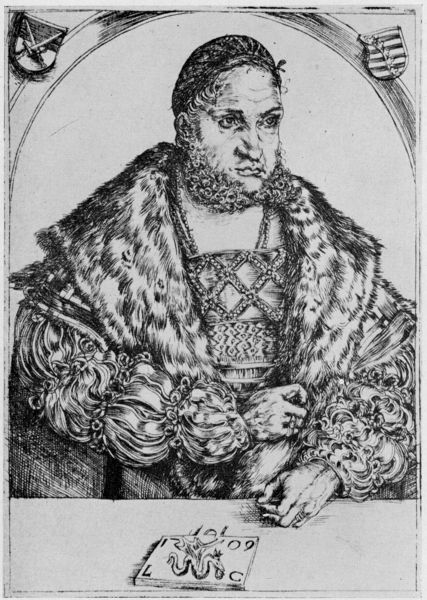
Titel: Bildnis von Friedrich dem Weisen von Sachsen
Künstler: Lucas d.Ä. Cranach
Institution: (Seriendruck)
Schlagwörter: hand, mann, weiß, brust, finger, grau, hut, mund, nase, schmuck, schwarz, stirn, tisch, zeichnung, blick, haube, schleife, bart, kappe, mütze, augen, falten, hermelin, kragen, mensch, pelz, rahmen, ärmel, bildnis, hände, portrait, porträt, signatur, gewand, mantel, reich, adel, kinn, lippen, locken, perlen, puffärmel, renaissance, rund, fell, kopfbedeckung, schrift, bogen, spieler, kette, grafik, graphik, rundbogen, tafel, dick, karten, datum, streifen, rüschen, jahreszahl, ring, schild, buch, fingerring, ringe, druck, druckgrafik, schraffur, radierung, stich, schwarzweiß, schwert, schwerter, ketten, backenbart, schlange, herrscher, brokat, halbrund, wappen, pelzkragen, halbprofil, kraus, wams, porträ, kupferstich, netz, verzierungen, drachen, spielkarten, kurfürst, sachsen, thüringen, reformation, schaube, cranach, haarnetz, kurschwerter, pörträt, l, mann bildnis, lc, 1209, frühe neuzet